Question: How can I quit the borders of a input in JQuery Mobile?

This is my code:
'''
<div class="ui-block-a">
<label for="textinput_nick" class="ui-hidden-accessible" data-t="form_nick"></label>
<input type="text" name="nick" id="textinput_nick" placeholder="form_nick" value="" data-mini="true" maxlength="80">
</div>
'''
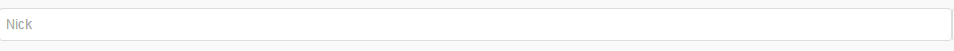
Answer: As of , you can apply custom CSS to 'input' without any JS intervention. Create a custom class and add it to 'input' by using 'data-wrapper-class' attribute.
Custom CSS
'''
.ui-input-text.ui-custom {
border: none;
box-shadow: none;
}
'''
Add it to 'input'
'''
<input type="text" data-wrapper-class="ui-custom" />
'''
> <URL>
---
In jQuery Mobile 1.3 & earlier, 'input' is invisible and replaced with a div '.ui-input-text' that holds all styles.
To remove border, you need to remove it from '.ui-input-text' not 'input' itself as it's invisible.
'''
.ui-input-text {
border: none;
}
'''
To remove , you have to do it in JS. Wrap your code in 'pagecreate' to take effect once per page.
'''
$(document).on("pagecreate", function () {
$(".ui-input-text").removeClass("ui-shadow-inset");
});
'''
> <URL>